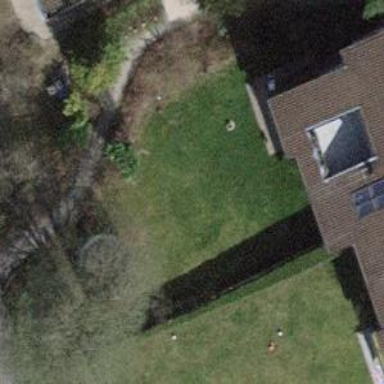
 designed for leisure activities on land."